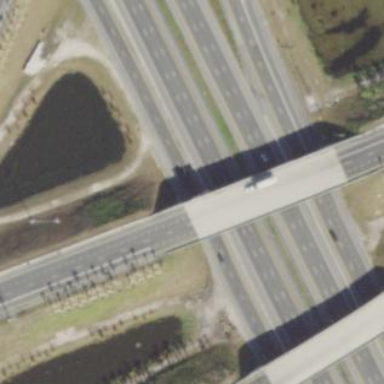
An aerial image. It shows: Man-made bridge.